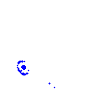
Particle: electron